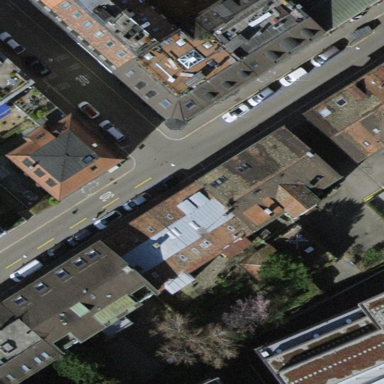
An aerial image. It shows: Building with tile roof.